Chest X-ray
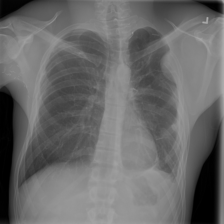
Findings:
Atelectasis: negative
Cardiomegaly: negative
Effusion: negative
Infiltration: negative
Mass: positive
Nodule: negative
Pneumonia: negative
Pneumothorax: negative
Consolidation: negative
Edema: negative
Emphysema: negative
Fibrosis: negative
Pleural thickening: negative
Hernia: negative